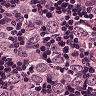
Metastatic tissue present: yes